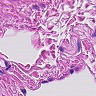
Metastatic tissue present: no